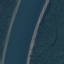
Land use / land cover class: River